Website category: auto
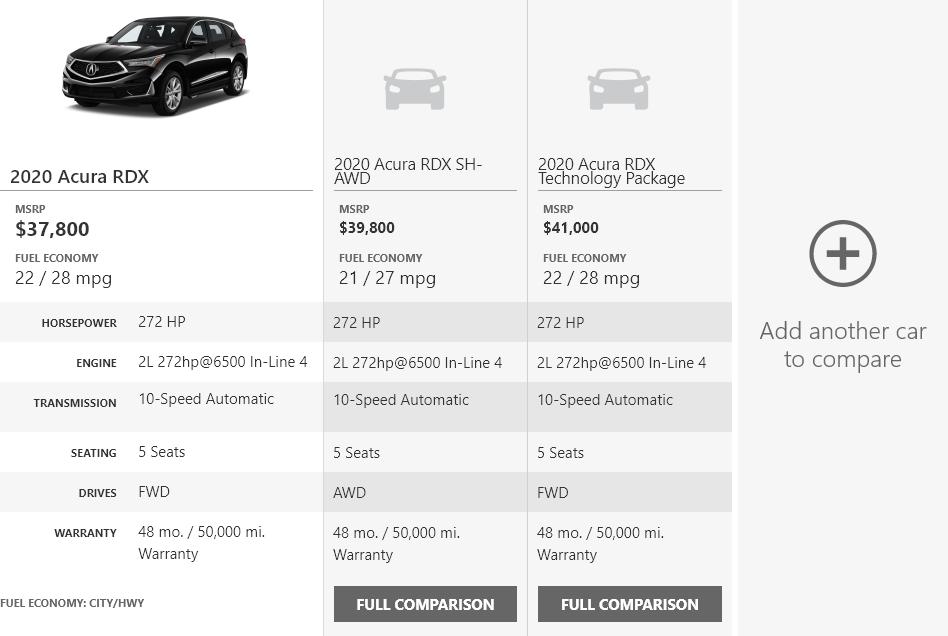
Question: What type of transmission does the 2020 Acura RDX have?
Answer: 10-Speed Automatic

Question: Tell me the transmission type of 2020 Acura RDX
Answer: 10-Speed Automatic

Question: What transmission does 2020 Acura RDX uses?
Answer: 10-Speed Automatic

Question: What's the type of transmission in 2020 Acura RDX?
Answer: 10-Speed Automatic

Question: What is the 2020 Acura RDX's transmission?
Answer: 10-Speed Automatic

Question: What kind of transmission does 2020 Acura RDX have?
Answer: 10-Speed Automatic

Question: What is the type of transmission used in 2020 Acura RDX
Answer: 10-Speed Automatic

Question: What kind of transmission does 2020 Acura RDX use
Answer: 10-Speed Automatic

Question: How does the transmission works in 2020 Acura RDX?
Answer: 10-Speed Automatic

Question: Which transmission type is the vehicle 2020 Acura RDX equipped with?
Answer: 10-Speed Automatic

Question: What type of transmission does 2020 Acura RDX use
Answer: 10-Speed Automatic

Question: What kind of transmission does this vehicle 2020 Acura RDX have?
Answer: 10-Speed Automatic

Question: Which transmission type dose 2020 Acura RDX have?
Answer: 10-Speed Automatic

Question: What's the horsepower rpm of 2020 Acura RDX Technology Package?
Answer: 272 HP

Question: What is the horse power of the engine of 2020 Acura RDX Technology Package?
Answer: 272 HP

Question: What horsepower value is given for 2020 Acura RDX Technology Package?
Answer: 272 HP

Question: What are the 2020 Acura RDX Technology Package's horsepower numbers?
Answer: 272 HP

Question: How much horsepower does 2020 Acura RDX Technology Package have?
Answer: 272 HP

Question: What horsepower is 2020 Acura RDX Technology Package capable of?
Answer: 272 HP

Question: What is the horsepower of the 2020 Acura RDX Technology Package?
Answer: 272 HP

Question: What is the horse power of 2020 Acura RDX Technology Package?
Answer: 272 HP

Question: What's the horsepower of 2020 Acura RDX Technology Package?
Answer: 272 HP

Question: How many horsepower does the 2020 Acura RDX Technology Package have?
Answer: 272 HP

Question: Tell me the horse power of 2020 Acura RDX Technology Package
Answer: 272 HP

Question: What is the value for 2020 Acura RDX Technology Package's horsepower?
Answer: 272 HP

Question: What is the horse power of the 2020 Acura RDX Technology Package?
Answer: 272 HP

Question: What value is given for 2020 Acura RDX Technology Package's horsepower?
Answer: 272 HP

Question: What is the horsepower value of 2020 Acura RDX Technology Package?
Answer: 272 HP

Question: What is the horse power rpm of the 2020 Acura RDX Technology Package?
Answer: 272 HP

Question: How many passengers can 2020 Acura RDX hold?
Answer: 5 Seats

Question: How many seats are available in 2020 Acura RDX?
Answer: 5 Seats

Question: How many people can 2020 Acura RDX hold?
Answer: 5 Seats

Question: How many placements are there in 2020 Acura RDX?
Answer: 5 Seats

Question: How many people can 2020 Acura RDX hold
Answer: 5 Seats

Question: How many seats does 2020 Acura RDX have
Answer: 5 Seats

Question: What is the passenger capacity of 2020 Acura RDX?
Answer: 5 Seats

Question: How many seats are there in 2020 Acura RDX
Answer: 5 Seats

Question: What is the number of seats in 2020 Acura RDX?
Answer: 5 Seats

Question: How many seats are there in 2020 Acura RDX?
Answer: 5 Seats

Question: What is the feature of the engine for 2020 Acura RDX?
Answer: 2L 272hp@6500 In-Line 4

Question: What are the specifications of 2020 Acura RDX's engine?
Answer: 2L 272hp@6500 In-Line 4

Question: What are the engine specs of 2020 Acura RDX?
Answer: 2L 272hp@6500 In-Line 4

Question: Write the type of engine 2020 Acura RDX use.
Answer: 2L 272hp@6500 In-Line 4

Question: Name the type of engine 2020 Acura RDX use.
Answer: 2L 272hp@6500 In-Line 4

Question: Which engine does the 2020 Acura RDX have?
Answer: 2L 272hp@6500 In-Line 4

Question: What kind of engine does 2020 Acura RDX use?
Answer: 2L 272hp@6500 In-Line 4

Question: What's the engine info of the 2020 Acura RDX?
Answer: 2L 272hp@6500 In-Line 4

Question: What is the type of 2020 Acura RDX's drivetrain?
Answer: FWD

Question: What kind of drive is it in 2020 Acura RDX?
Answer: FWD

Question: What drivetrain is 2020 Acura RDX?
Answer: FWD

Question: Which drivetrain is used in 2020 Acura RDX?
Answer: FWD

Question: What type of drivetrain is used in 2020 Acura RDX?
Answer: FWD

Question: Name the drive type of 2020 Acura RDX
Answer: FWD

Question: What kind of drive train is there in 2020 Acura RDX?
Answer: FWD

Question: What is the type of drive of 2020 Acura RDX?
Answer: FWD

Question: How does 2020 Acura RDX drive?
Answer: FWD

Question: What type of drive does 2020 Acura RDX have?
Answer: FWD

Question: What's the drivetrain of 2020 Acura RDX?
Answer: FWD

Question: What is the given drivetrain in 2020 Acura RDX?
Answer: FWD

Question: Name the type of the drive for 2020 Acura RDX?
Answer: FWD

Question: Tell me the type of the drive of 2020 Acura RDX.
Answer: FWD

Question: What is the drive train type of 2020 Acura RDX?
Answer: FWD

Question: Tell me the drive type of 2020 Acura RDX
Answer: FWD

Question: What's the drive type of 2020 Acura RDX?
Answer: FWD